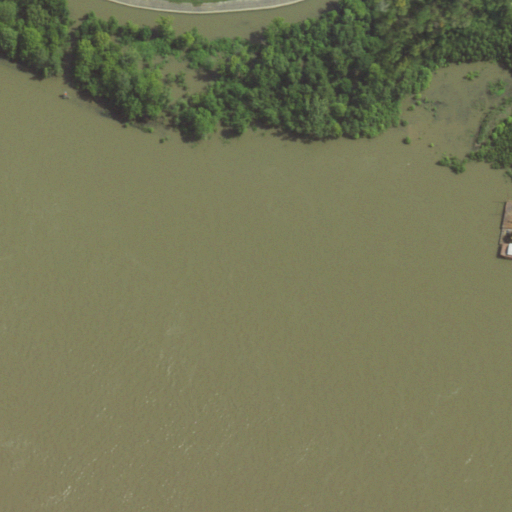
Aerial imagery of cape in Louisiana named Fortyeight Mile Point containing open water, woody wetlands, herbaceous wetlands, pasture, and medium intensity development